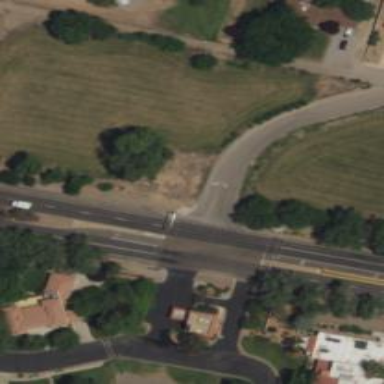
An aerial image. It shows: Road marking showing dashed crossing edges.